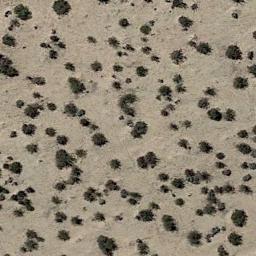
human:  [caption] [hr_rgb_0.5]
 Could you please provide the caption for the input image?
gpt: There are two trees in this desert .

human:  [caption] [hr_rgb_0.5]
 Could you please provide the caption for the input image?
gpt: Chaparral is evenly distributed on the sand .

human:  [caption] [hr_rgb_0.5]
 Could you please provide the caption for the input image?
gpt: Some disconnected chaparrals grow in the desert .

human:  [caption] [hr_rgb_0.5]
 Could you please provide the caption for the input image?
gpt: The chaparral is consist of sparse bushes on the desert .

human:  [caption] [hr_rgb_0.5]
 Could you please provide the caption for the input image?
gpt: The chaparral is approximately evenly distributed .